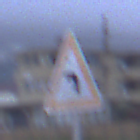
Verkehrszeichen: KurveLinks
Umgebung: Outdoor, Urban
Tageszeit: SunriseSunset
Wetter: Overcast
Licht: Natural
Jahreszeit: NotSpecified
Kontrast: LowContrast